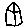
Label: house